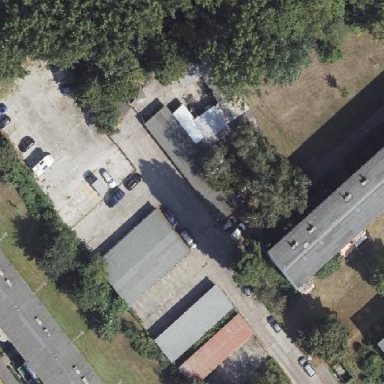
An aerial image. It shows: Group of garages.